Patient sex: F
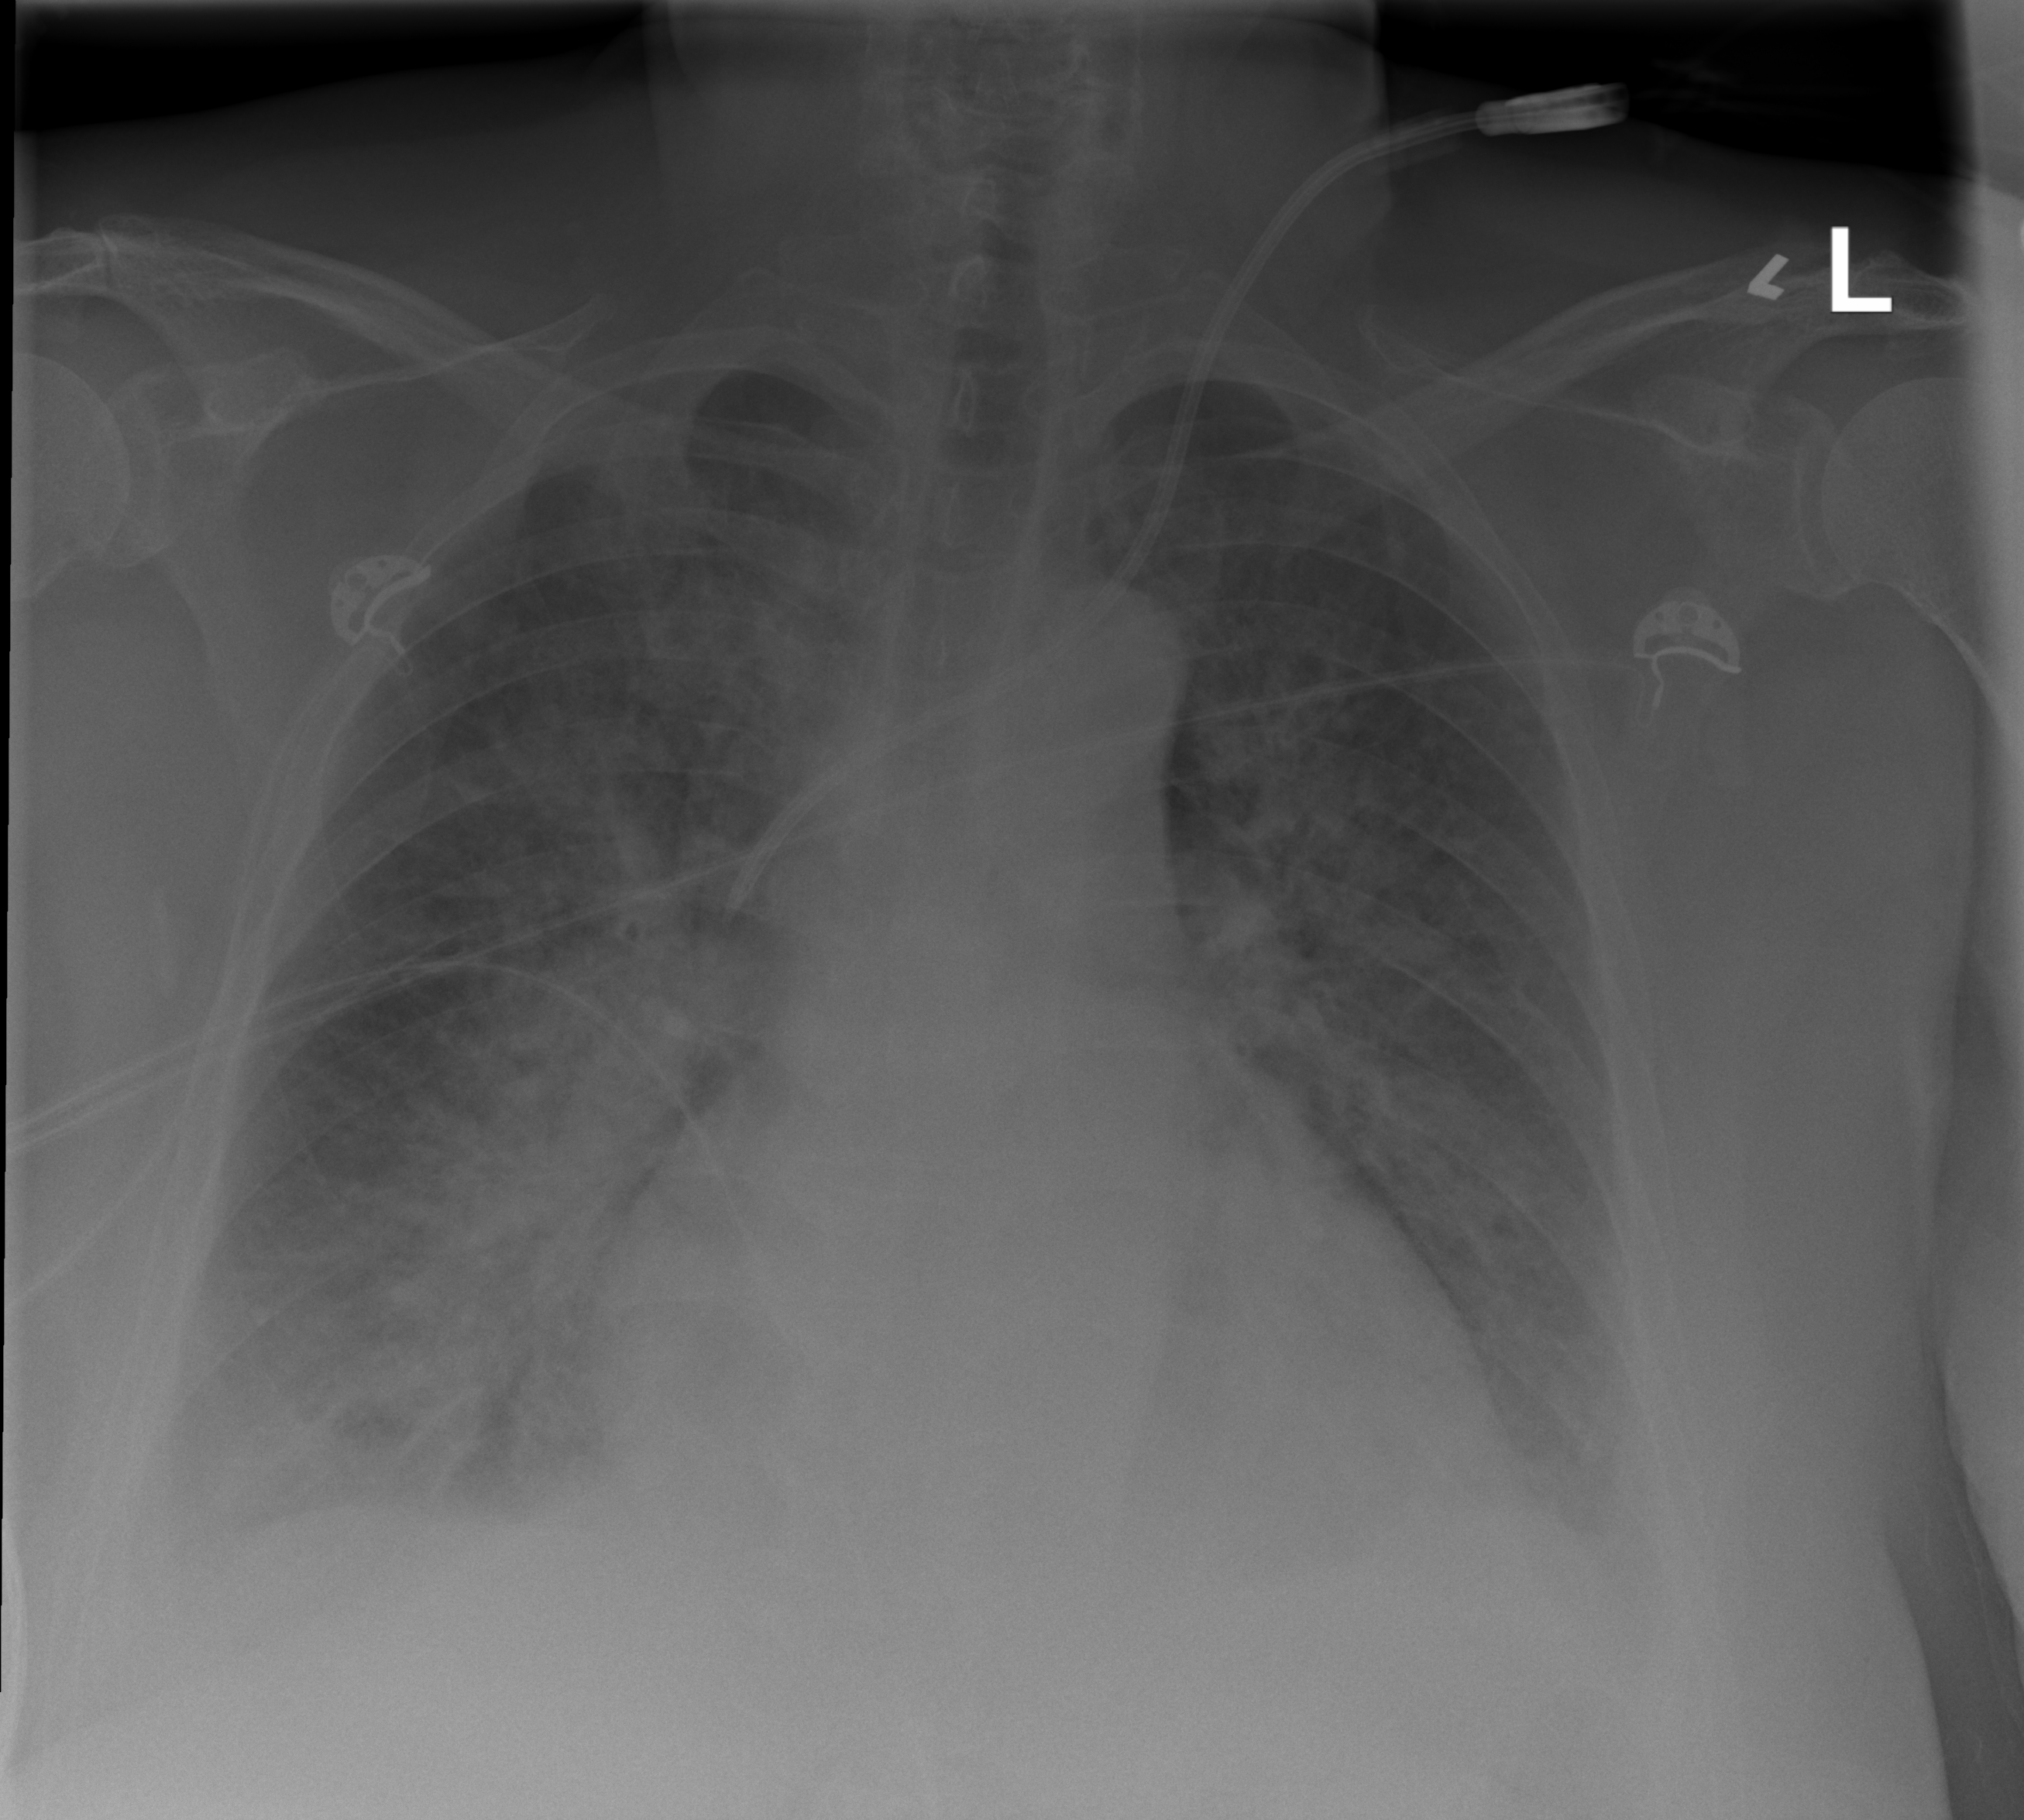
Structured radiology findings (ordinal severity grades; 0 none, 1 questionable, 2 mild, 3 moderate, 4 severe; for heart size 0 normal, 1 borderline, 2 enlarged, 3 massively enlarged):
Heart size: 2
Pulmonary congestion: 3
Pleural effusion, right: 2
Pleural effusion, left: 2
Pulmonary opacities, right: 2
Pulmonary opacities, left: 2
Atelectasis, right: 2
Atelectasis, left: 2